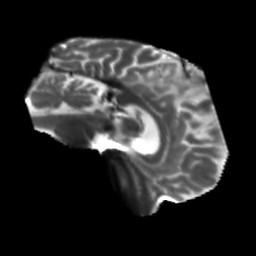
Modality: T2w
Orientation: sagittal
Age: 56
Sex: male
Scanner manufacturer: siemens
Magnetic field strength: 3 T
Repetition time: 5.25 s
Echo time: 0.08 s